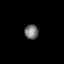
Tissue: prostate
Cell type: Fibroblasts
Senescence score: 0.6858
Nuclear area (px): 195
Mean DAPI intensity: 118.959